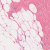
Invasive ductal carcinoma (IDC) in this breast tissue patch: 0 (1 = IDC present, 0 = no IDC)